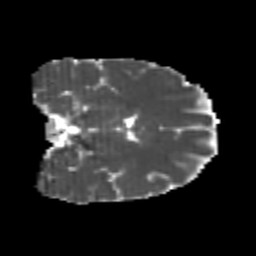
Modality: MD
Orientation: coronal
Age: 21
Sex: female
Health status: healthy
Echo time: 0.074 s